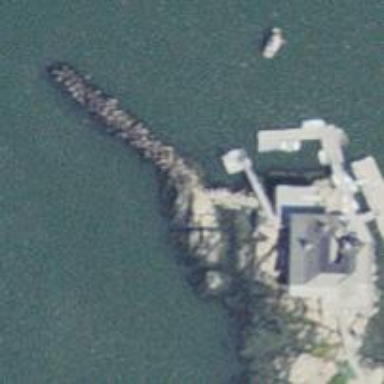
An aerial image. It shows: Breakwater structure.